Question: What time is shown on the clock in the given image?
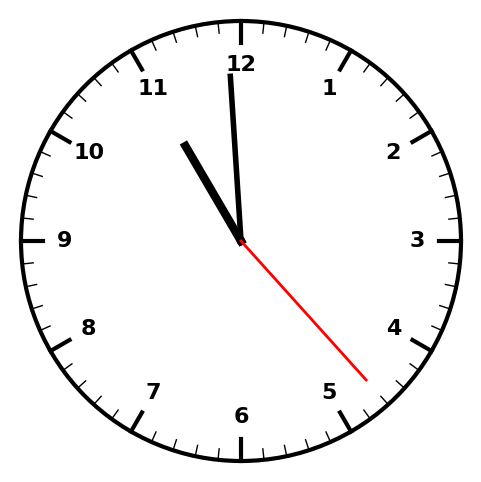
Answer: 10:59:23